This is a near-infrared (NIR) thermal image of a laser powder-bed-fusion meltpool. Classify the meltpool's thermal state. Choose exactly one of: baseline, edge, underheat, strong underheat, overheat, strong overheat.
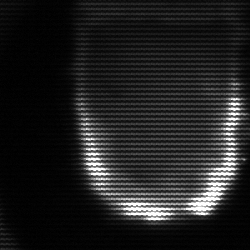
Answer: baseline